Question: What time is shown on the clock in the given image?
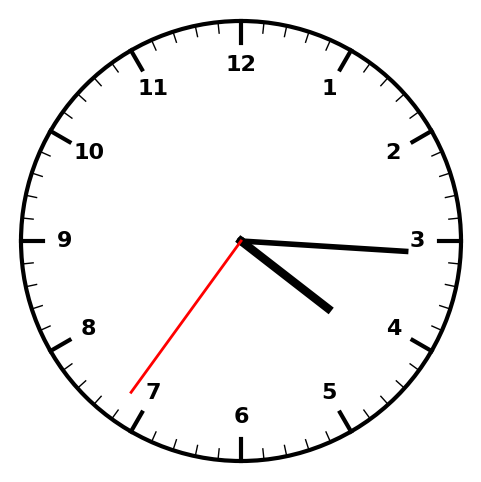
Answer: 04:15:36